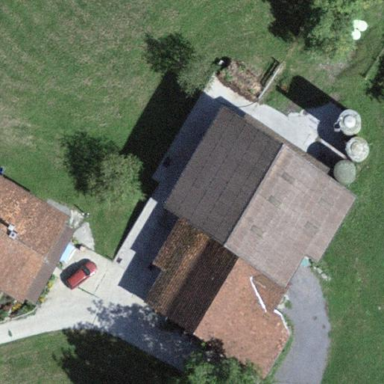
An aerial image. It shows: Farmyard area.